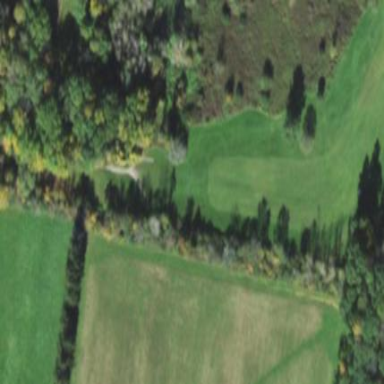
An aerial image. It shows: Gravel surface on golf fairway.